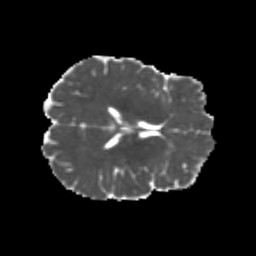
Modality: MD
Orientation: axial
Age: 23
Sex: male
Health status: healthy
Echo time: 0.074 s